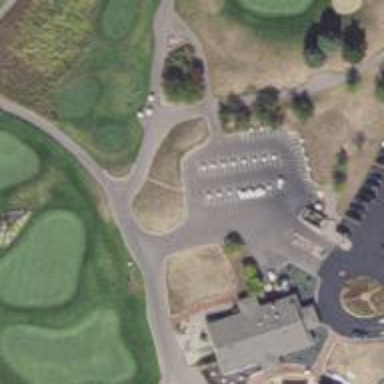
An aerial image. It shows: Golf cartpath that is also road path.